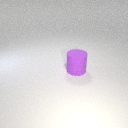
large purple rubber cylinder